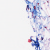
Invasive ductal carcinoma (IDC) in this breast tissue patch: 0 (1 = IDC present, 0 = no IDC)